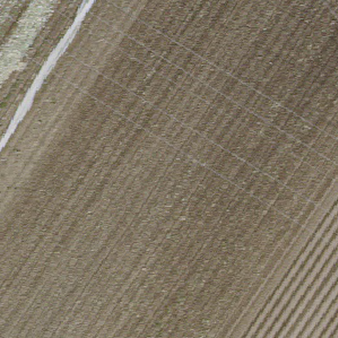
Label: other